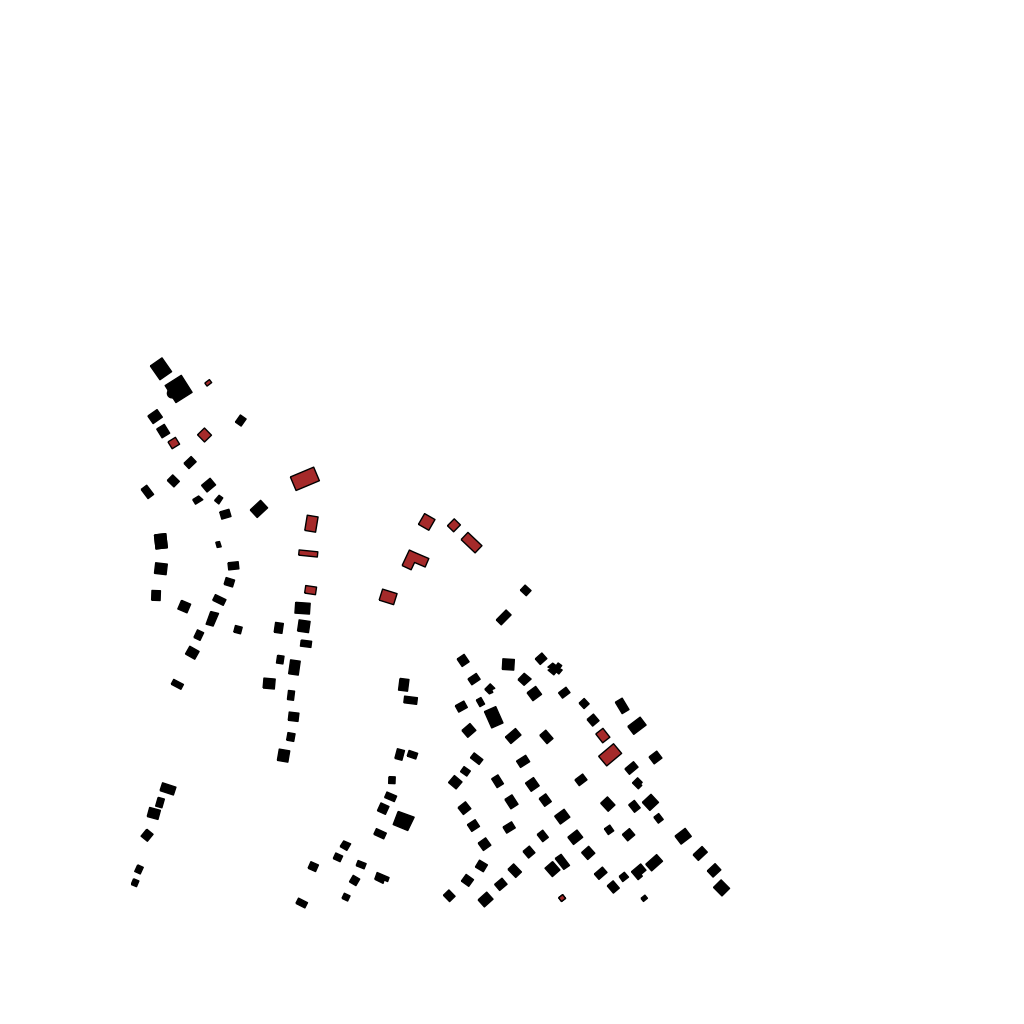
Tags: overhead vector_map, recreation, residential, special, individual_rise, density_1, Building, Facility, 1.0 km²